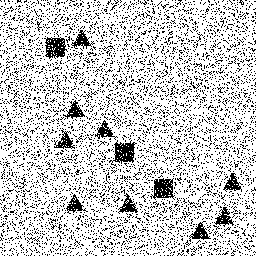
Squares: 3
Triangles: 9
Stars: 0
Total shapes: 12